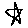
Label: star